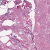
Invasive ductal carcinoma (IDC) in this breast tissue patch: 0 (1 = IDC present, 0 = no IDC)